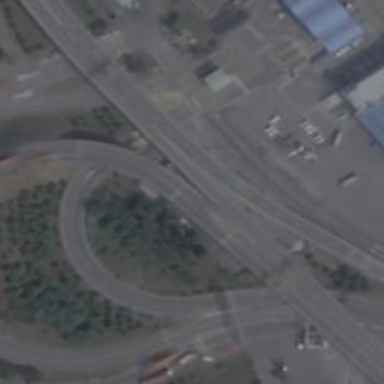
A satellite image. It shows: Viaduct bridge over tertiary road.